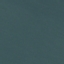
Land use / land cover class: SeaLake